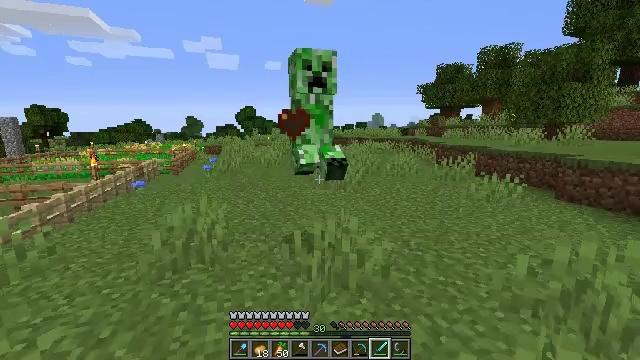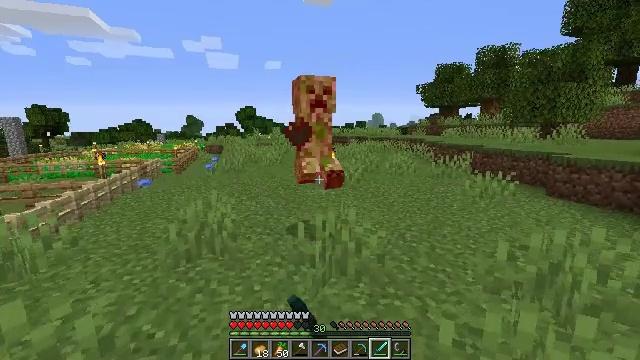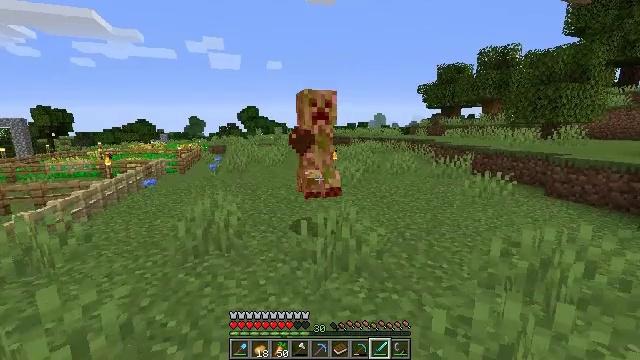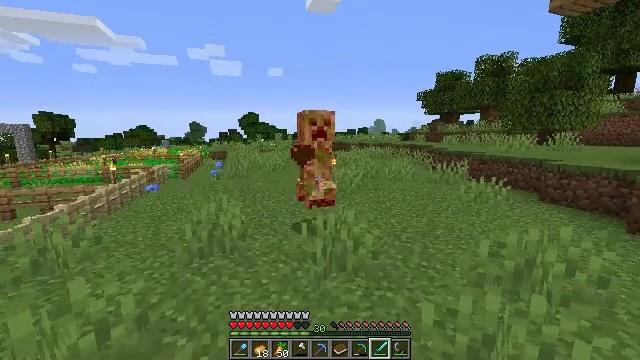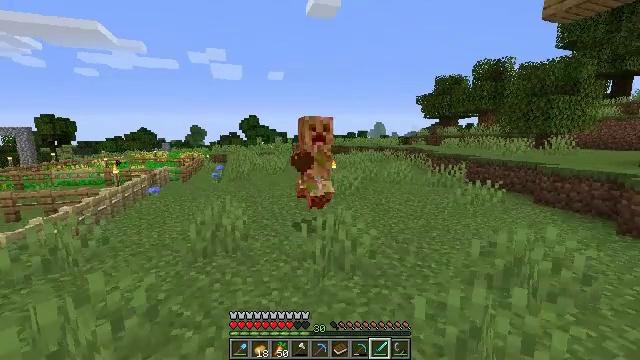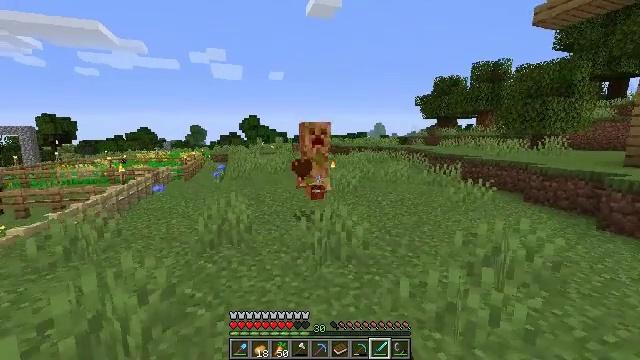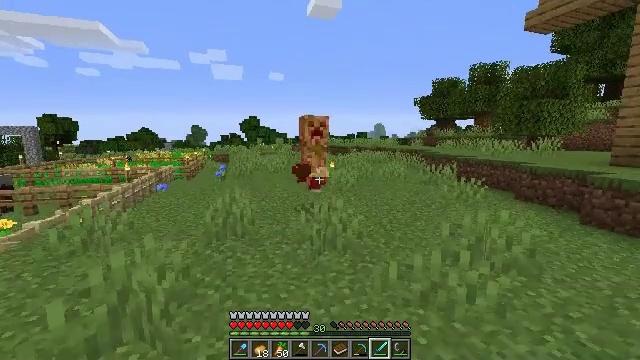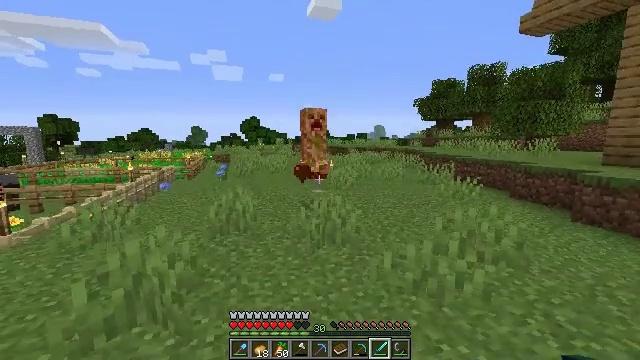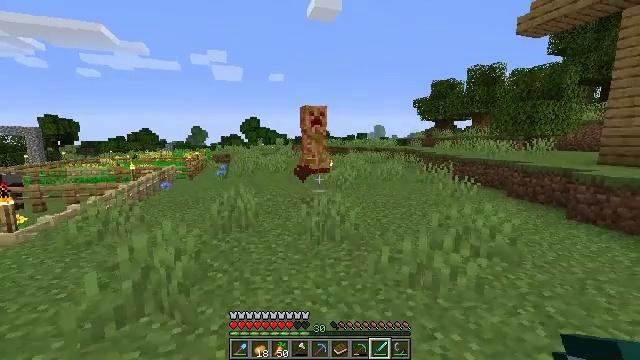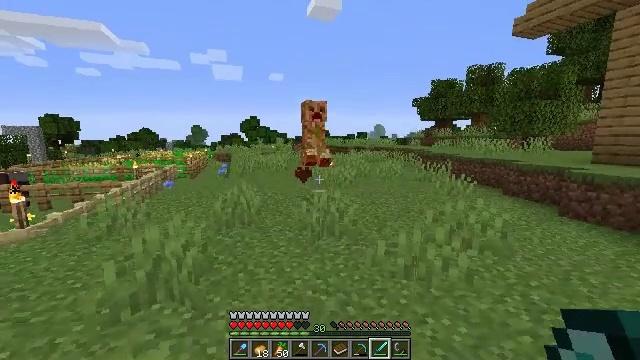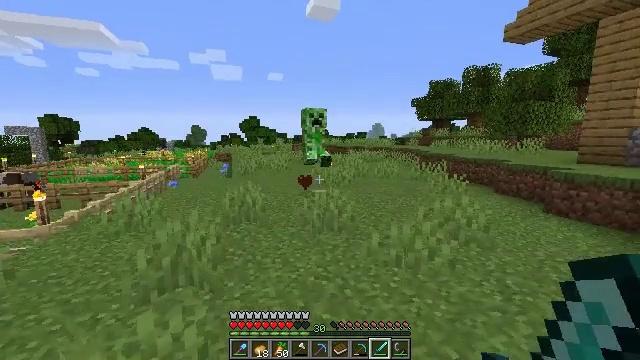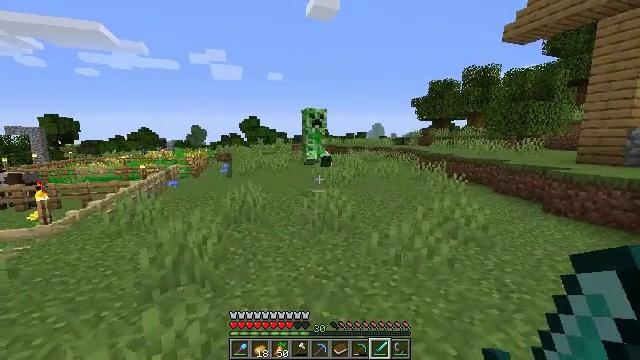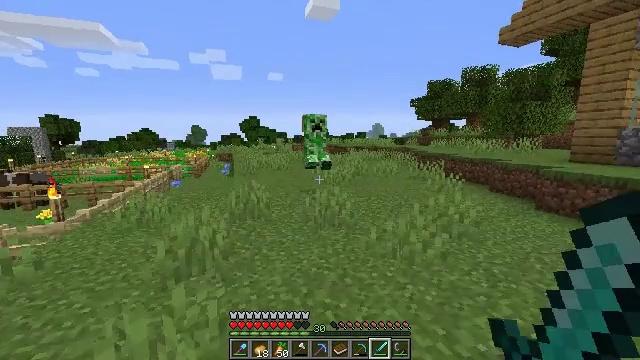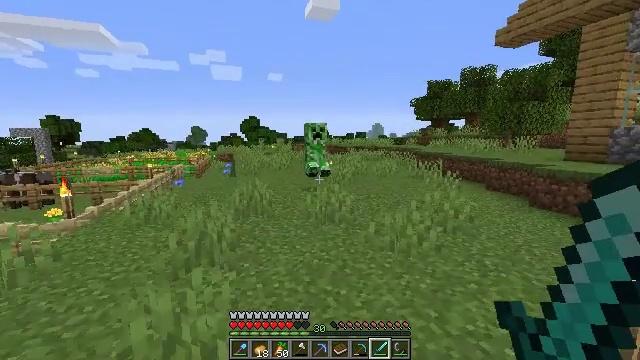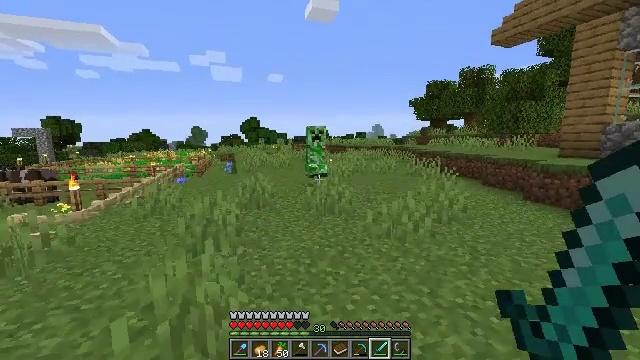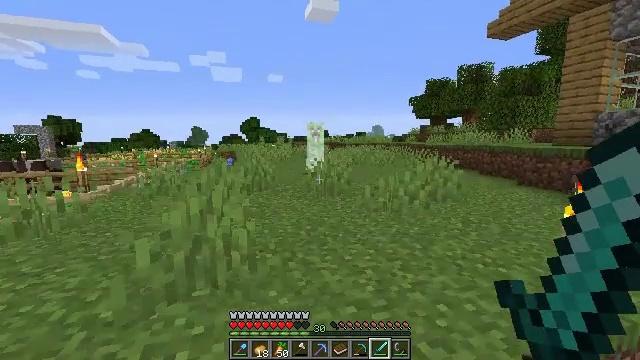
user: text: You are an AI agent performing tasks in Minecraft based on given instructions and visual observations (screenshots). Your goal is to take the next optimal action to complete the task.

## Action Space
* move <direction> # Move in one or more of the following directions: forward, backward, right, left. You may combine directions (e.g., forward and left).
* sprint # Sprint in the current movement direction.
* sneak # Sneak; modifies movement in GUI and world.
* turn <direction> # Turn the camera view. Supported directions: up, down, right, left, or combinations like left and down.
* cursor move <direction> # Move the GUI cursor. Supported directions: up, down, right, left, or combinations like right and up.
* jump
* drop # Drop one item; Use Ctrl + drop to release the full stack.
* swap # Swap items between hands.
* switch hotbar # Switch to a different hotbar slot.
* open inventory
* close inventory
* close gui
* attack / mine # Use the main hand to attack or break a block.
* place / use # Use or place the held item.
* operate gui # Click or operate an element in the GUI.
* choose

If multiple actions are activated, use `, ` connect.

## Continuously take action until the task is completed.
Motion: motion action
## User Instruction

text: Combat the creeper.
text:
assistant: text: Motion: move back, attack / mine
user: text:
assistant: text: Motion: move back
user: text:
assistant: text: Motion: move back, turn up
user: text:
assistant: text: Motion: move back
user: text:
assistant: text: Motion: move back
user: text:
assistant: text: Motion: move back
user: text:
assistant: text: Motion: move back
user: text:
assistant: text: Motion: move back
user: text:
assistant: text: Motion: move back
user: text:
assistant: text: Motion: move back
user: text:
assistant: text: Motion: move back
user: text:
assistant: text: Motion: move back
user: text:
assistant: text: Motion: move back
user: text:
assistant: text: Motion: move back
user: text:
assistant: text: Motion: move back
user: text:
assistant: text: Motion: move back
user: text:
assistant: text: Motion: move back
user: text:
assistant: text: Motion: move back
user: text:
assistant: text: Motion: no_op
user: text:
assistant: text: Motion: no_op
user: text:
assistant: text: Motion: no_op
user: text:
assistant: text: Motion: no_op
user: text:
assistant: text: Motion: no_op
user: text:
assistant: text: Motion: no_op
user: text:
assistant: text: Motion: no_op
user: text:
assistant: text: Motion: no_op
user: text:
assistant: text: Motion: no_op
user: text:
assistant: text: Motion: no_op
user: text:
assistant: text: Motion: turn up
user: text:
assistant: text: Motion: turn up